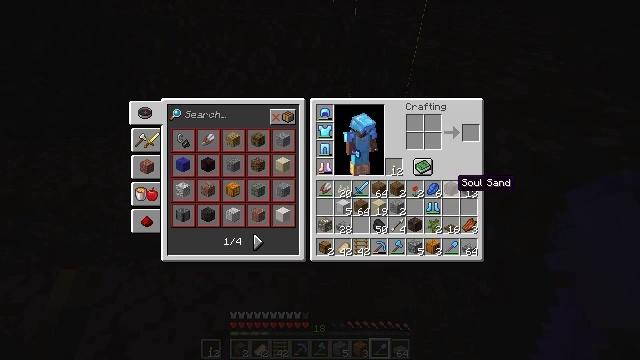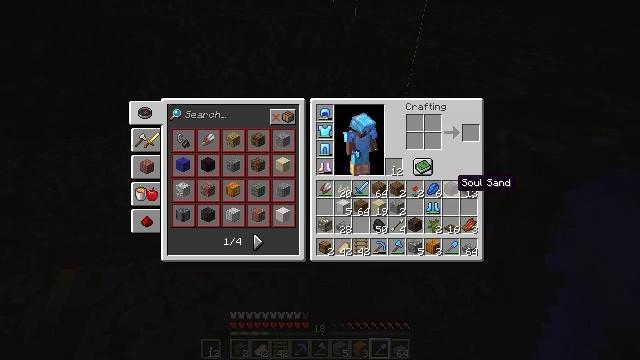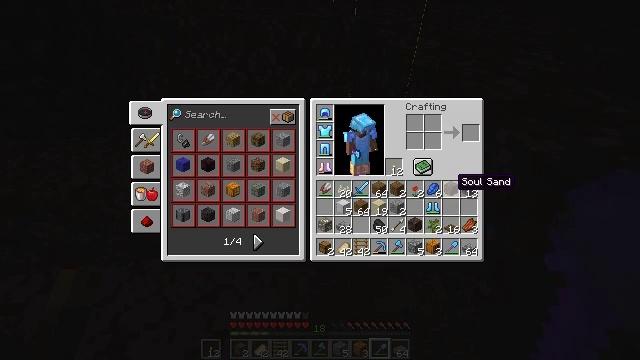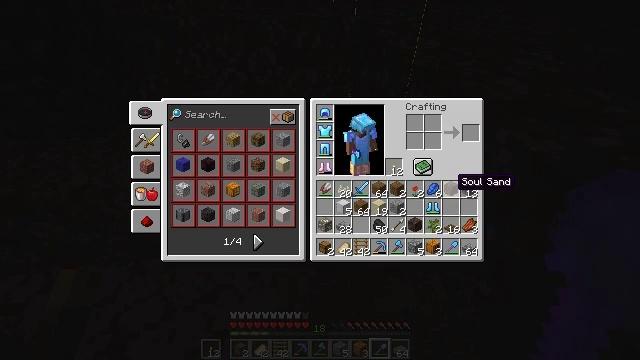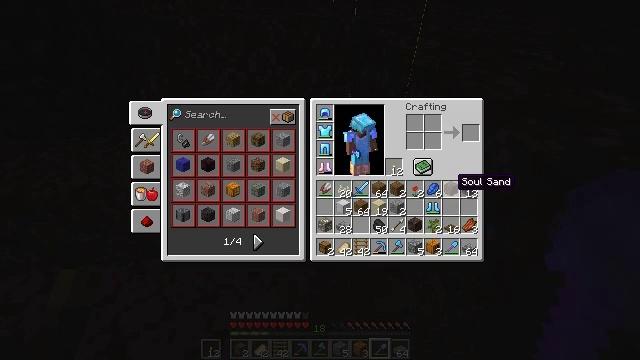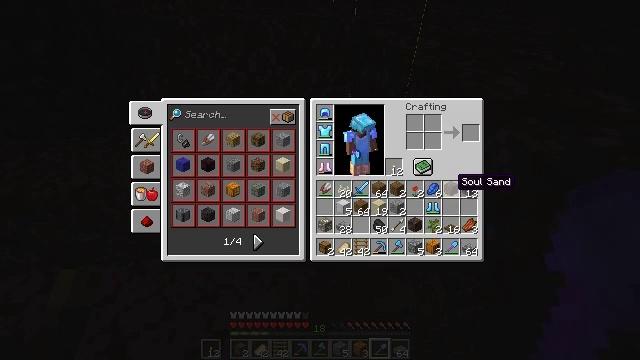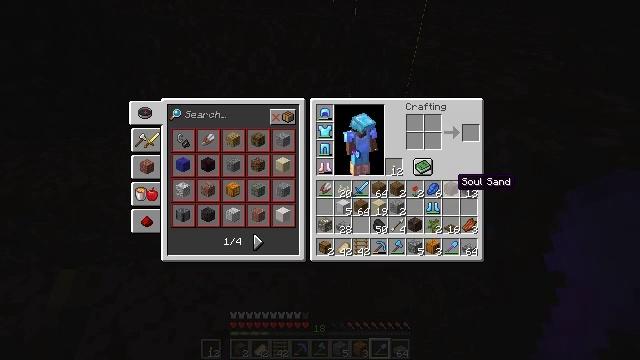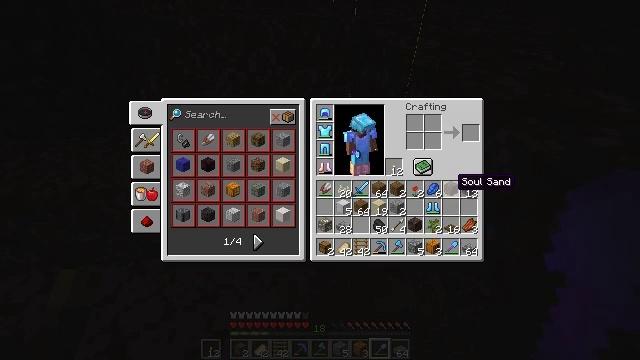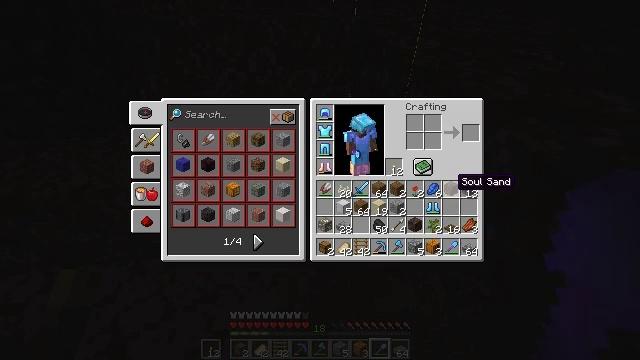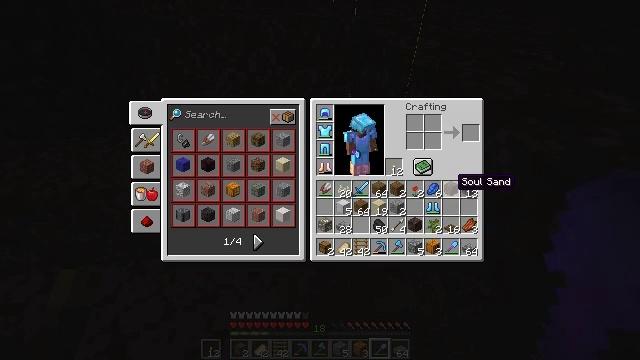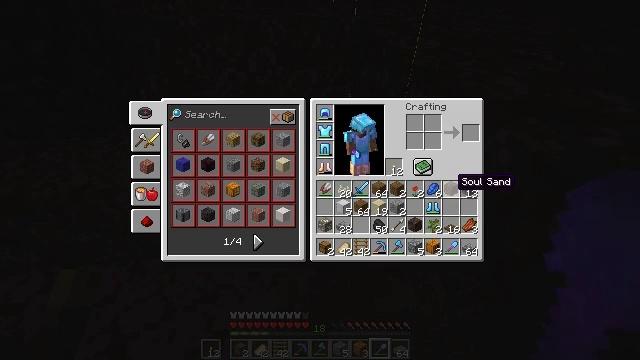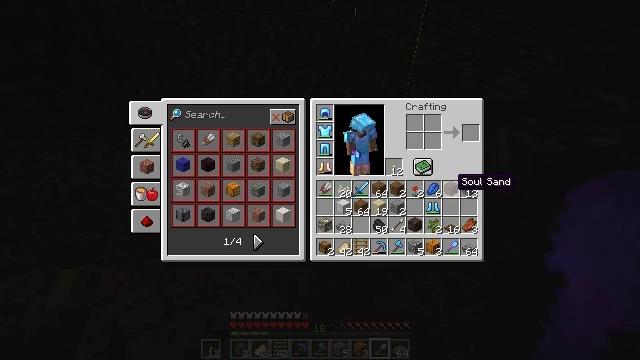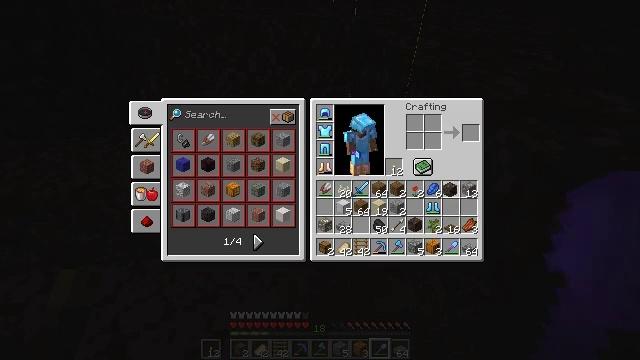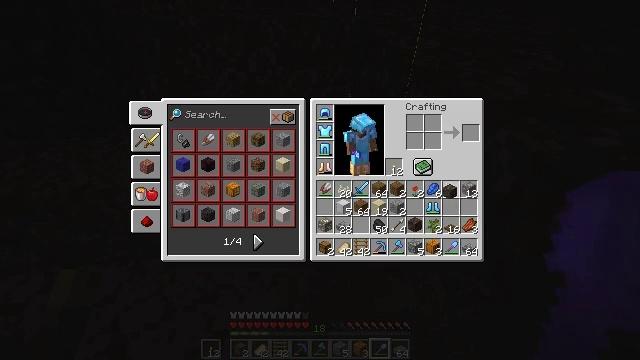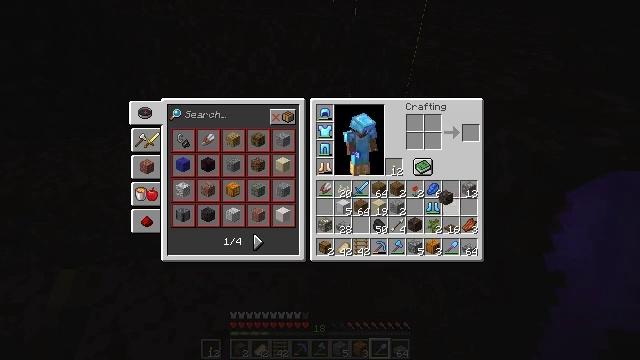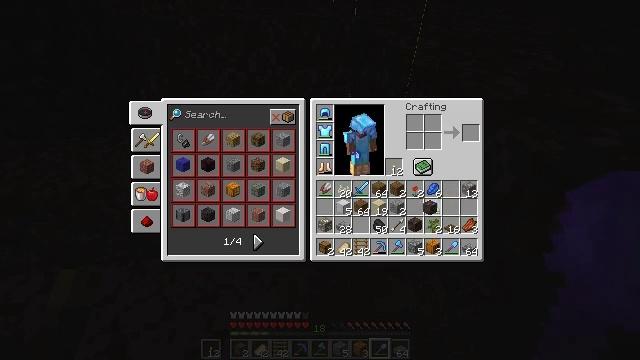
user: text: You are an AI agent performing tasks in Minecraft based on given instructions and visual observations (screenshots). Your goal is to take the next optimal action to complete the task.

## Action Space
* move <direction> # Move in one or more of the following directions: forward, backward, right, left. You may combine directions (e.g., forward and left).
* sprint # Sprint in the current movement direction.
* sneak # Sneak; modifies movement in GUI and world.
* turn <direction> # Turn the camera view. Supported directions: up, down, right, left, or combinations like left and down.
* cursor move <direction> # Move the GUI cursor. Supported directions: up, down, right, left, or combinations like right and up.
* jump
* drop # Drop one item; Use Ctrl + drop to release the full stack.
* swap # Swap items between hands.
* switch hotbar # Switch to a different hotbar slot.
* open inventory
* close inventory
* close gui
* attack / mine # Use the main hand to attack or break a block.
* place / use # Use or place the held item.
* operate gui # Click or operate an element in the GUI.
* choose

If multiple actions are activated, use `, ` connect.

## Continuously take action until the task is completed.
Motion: motion action
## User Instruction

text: Dig soul soil with a shovel.
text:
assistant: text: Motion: no_op
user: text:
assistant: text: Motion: no_op
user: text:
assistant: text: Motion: no_op
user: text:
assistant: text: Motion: no_op
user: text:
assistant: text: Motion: no_op
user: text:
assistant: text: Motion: no_op
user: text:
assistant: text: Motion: no_op
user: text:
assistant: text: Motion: no_op
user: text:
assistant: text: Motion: no_op
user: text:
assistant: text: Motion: no_op
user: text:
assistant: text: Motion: no_op
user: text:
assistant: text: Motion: operate gui
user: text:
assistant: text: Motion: operate gui
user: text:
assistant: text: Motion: operate gui
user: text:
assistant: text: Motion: cursor move left and down
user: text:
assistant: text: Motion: no_op
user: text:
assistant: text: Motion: no_op
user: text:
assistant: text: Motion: no_op
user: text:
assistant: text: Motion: no_op
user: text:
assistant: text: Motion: no_op
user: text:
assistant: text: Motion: no_op
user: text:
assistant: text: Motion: no_op
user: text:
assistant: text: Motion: operate gui
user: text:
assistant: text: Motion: operate gui
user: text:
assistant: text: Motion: operate gui
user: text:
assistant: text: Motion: no_op
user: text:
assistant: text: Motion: no_op
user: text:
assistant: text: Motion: no_op
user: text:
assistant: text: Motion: no_op
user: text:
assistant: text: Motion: no_op